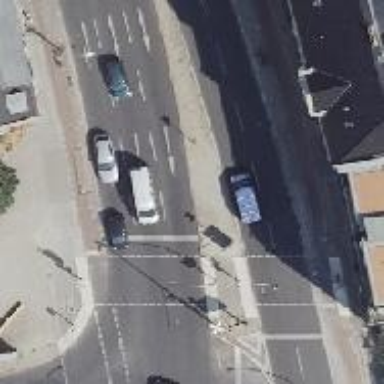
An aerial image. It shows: Secondary road with asphalt surface. It has cycle track on the right side. The road has lane markings and is dual carriageway.